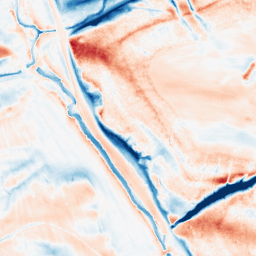
Category: classical
Decomposition family: gaussian_anisotropic
Decomposition parameters: sigma_x: 2
sigma_y: 10
Upsampling method: edge_directed
Upsampling parameters: scale: 2
Upsampling scale: 2